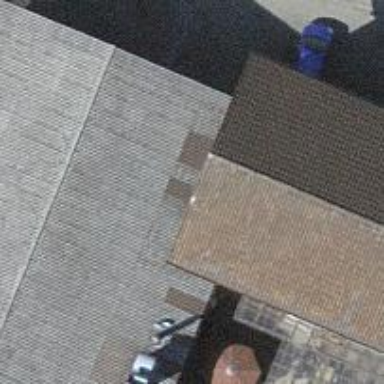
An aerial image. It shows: Gabled roof on residential building.